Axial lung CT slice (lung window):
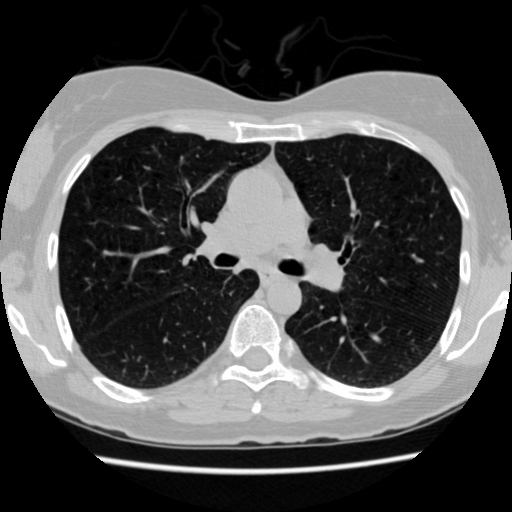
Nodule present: no